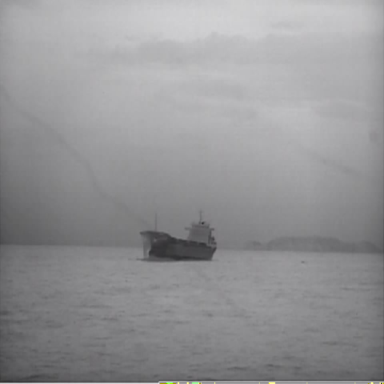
There is a liner in the infrared image.